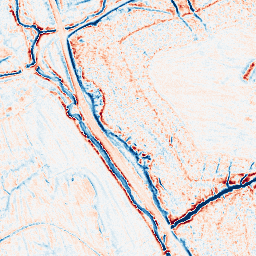
Category: edge_preserving
Decomposition family: anisotropic_diffusion
Decomposition parameters: iterations: 20
kappa: 30
gamma: 0.1
Upsampling method: regularized
Upsampling parameters: scale: 2
lambda_reg: 0.01
Upsampling scale: 2